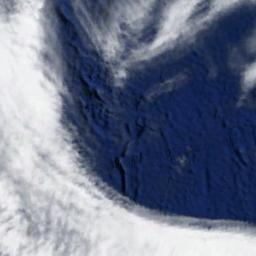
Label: cloud